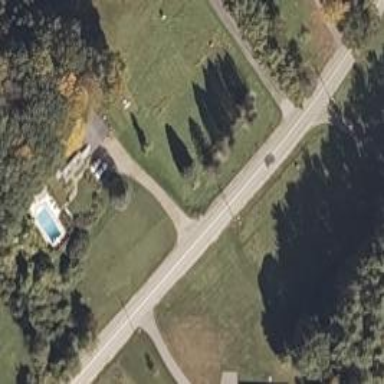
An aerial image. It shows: Driveway.